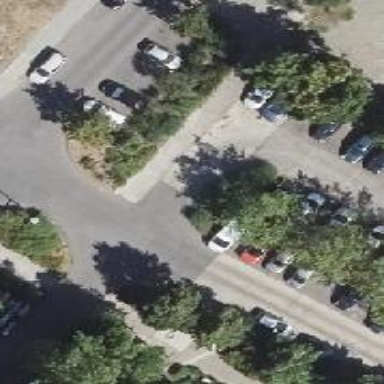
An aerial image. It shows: Residential road with asphalt surface. There is parallel parking lane on the left side of the road.